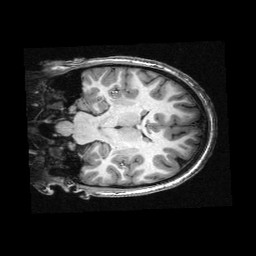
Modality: T1w
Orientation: coronal
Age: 11
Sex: female
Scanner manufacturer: siemens
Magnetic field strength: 3 T
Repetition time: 2.3 s
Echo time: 0.00336 s